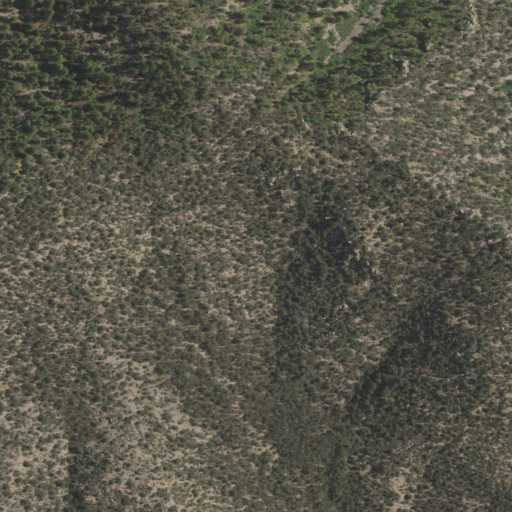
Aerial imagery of mountain in New Mexico named Black Mountain containing only evergreen forest